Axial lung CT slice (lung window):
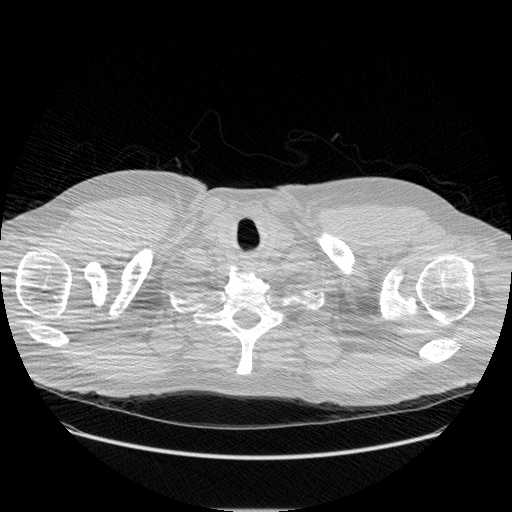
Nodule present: no